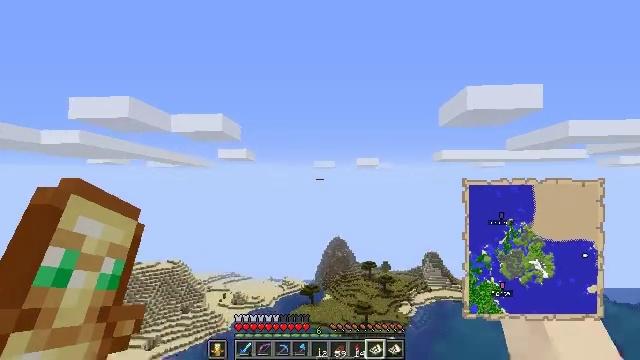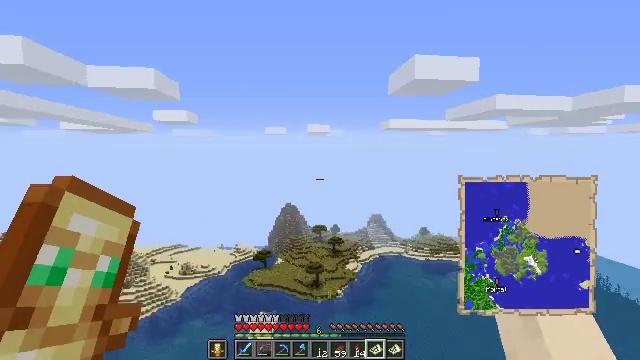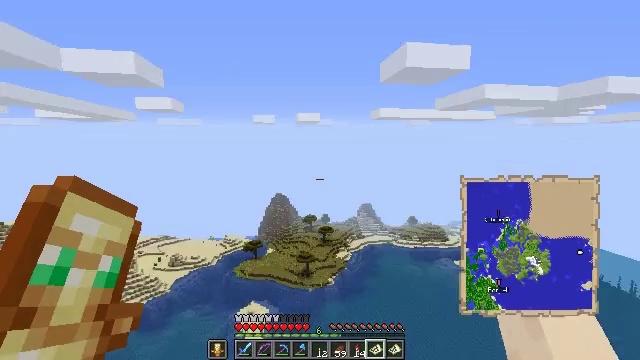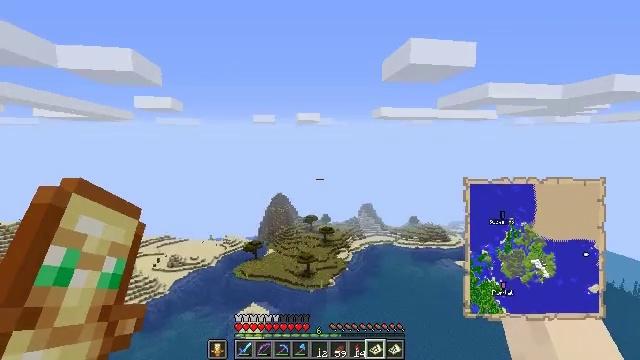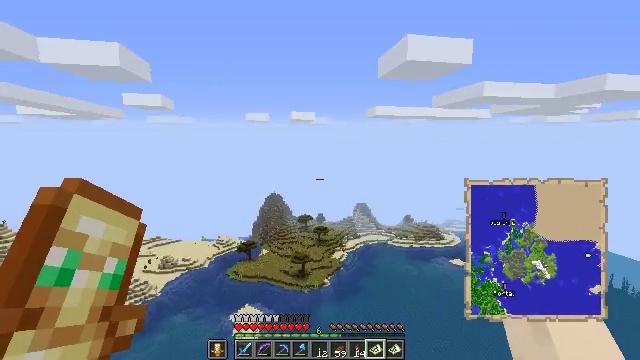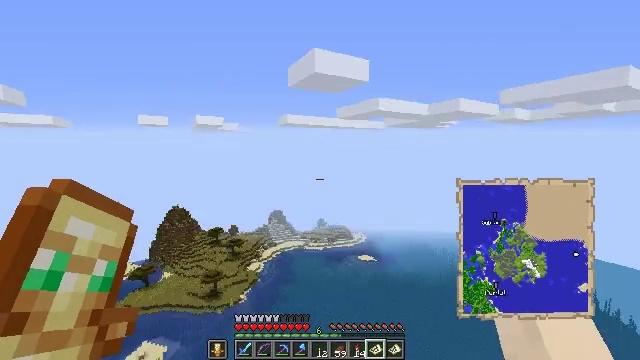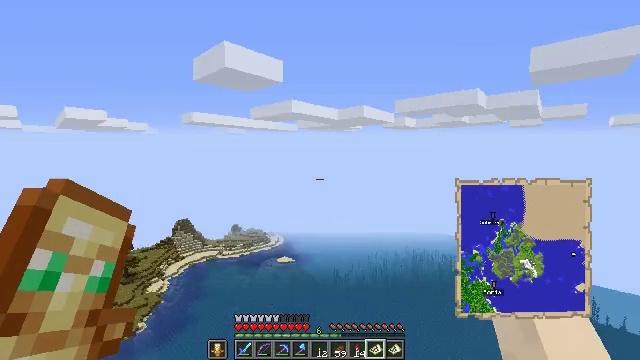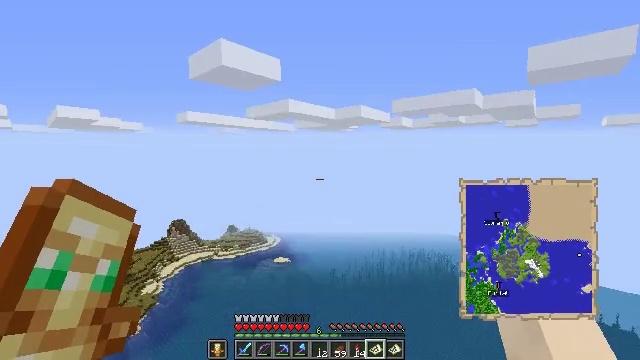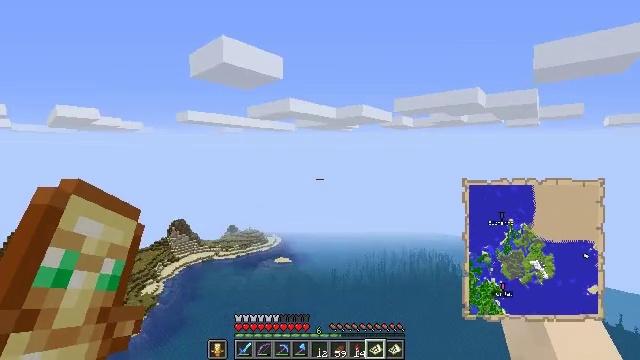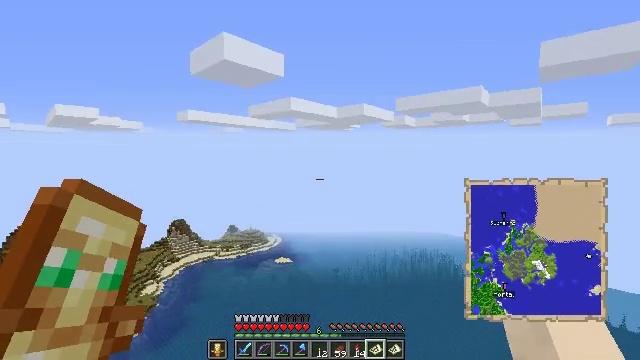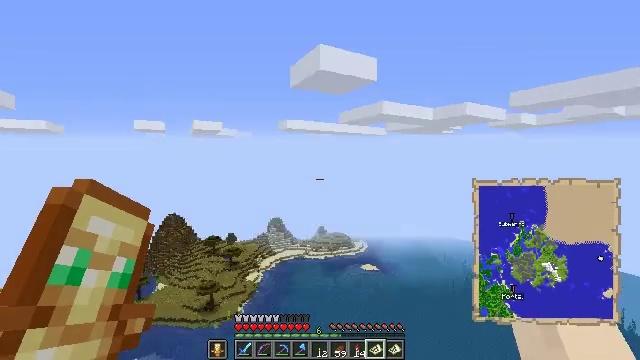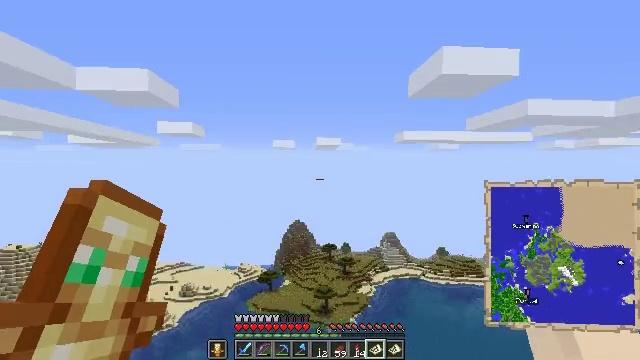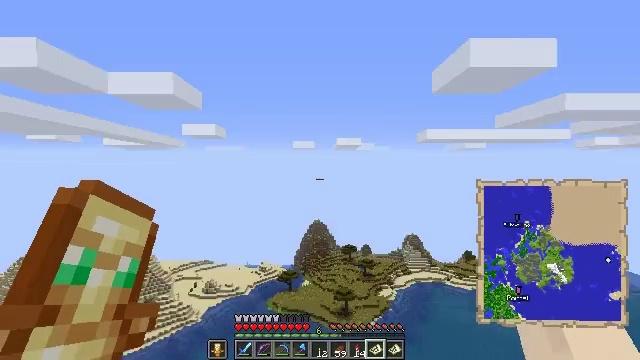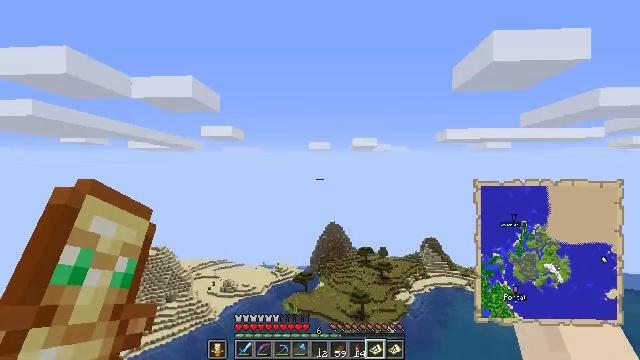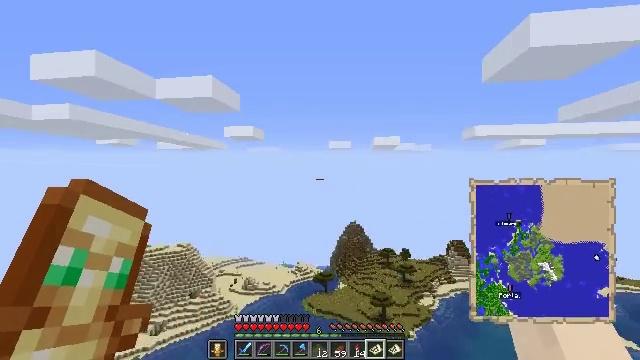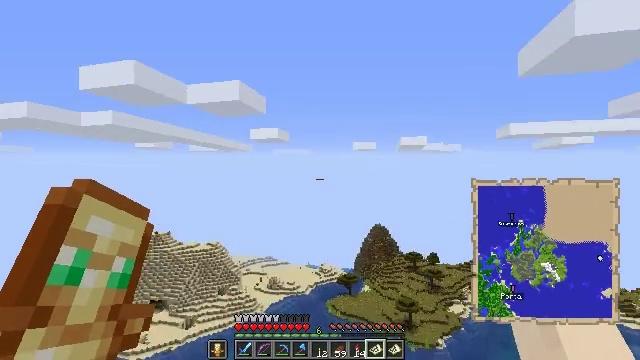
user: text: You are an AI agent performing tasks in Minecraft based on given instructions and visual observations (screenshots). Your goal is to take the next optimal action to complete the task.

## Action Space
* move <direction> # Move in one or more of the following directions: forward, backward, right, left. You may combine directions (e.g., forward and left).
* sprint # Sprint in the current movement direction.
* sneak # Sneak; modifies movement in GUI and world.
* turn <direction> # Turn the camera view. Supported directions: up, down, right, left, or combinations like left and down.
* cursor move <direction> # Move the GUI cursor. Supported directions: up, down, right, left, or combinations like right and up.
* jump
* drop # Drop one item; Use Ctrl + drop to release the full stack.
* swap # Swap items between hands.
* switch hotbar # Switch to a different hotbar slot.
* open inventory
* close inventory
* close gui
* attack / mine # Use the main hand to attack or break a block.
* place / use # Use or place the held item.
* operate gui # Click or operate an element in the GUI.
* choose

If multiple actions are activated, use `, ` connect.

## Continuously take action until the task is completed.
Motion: motion action
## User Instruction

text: Mine a hay block from the field.
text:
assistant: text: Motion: turn right and down
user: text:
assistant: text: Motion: turn right and down
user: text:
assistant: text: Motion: no_op
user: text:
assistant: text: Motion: turn right
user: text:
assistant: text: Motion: turn right and up
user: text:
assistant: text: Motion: turn right
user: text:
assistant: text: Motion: no_op
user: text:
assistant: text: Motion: no_op
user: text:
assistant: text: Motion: no_op
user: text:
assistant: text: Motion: turn left and up
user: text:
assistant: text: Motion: turn left and up
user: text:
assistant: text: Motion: turn left
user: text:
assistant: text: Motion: turn left
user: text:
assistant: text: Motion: turn left
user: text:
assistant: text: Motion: turn left
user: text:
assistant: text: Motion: turn left and up
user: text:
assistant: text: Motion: turn left
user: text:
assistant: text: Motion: no_op
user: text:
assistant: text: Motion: no_op
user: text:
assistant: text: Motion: turn left
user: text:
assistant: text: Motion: turn left
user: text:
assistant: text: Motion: turn left
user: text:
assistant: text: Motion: turn left
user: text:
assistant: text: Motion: turn left
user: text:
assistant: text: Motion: turn left
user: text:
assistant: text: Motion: turn left
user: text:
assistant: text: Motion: turn left
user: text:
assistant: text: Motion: no_op
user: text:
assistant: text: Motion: no_op
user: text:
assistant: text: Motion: turn left and up